Question: Is it possible from the Powerpoint slide, I can access to a Ribbon menu item?
For example, I have a checkbox under the Ribbon Menu. Now I want that when I click a shape, this checkbox should be checked?
The issue seems to be easy, but I cannot find a way to do it. Do you have any idea?
(prefer in C#)

The custom ribbon menu
Catch the selection event
The Result is the message box " is appeared, but the checkbox is not cheched and the label is not changed to "AAAAAA"
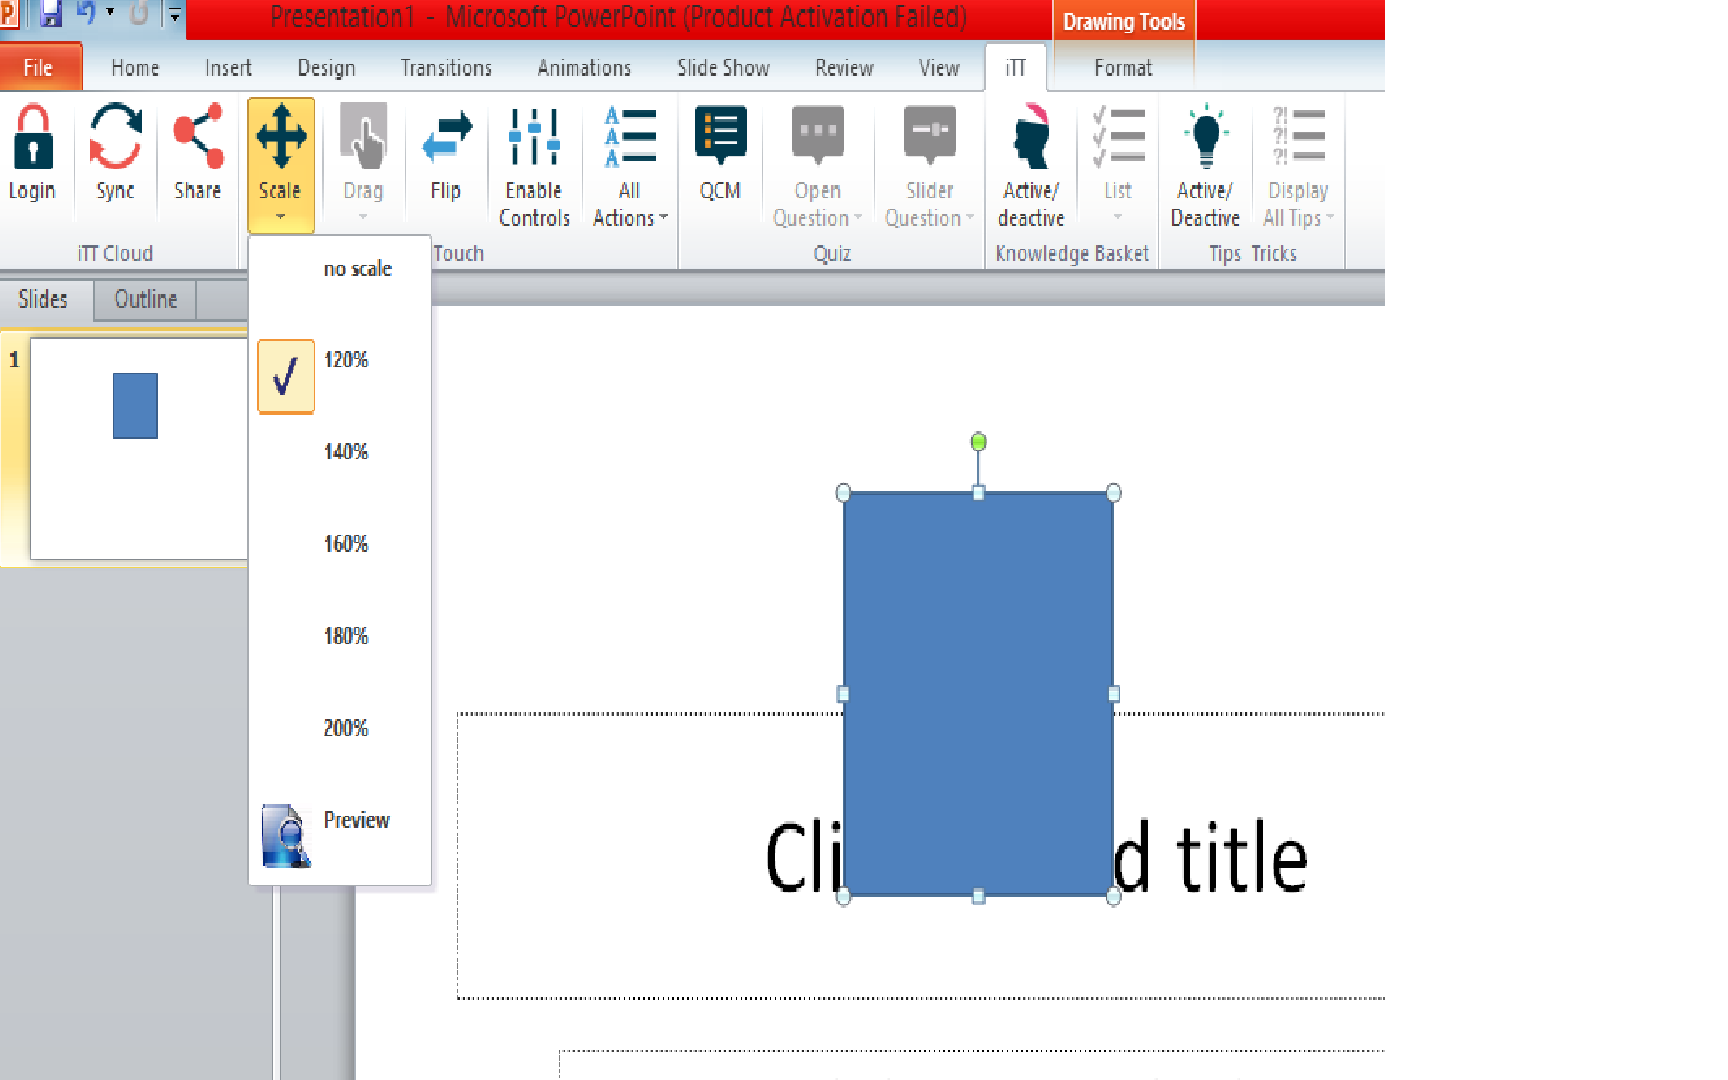
Answer: Using Globals to access the Office Ribbon Menu Item as follow: